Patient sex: M
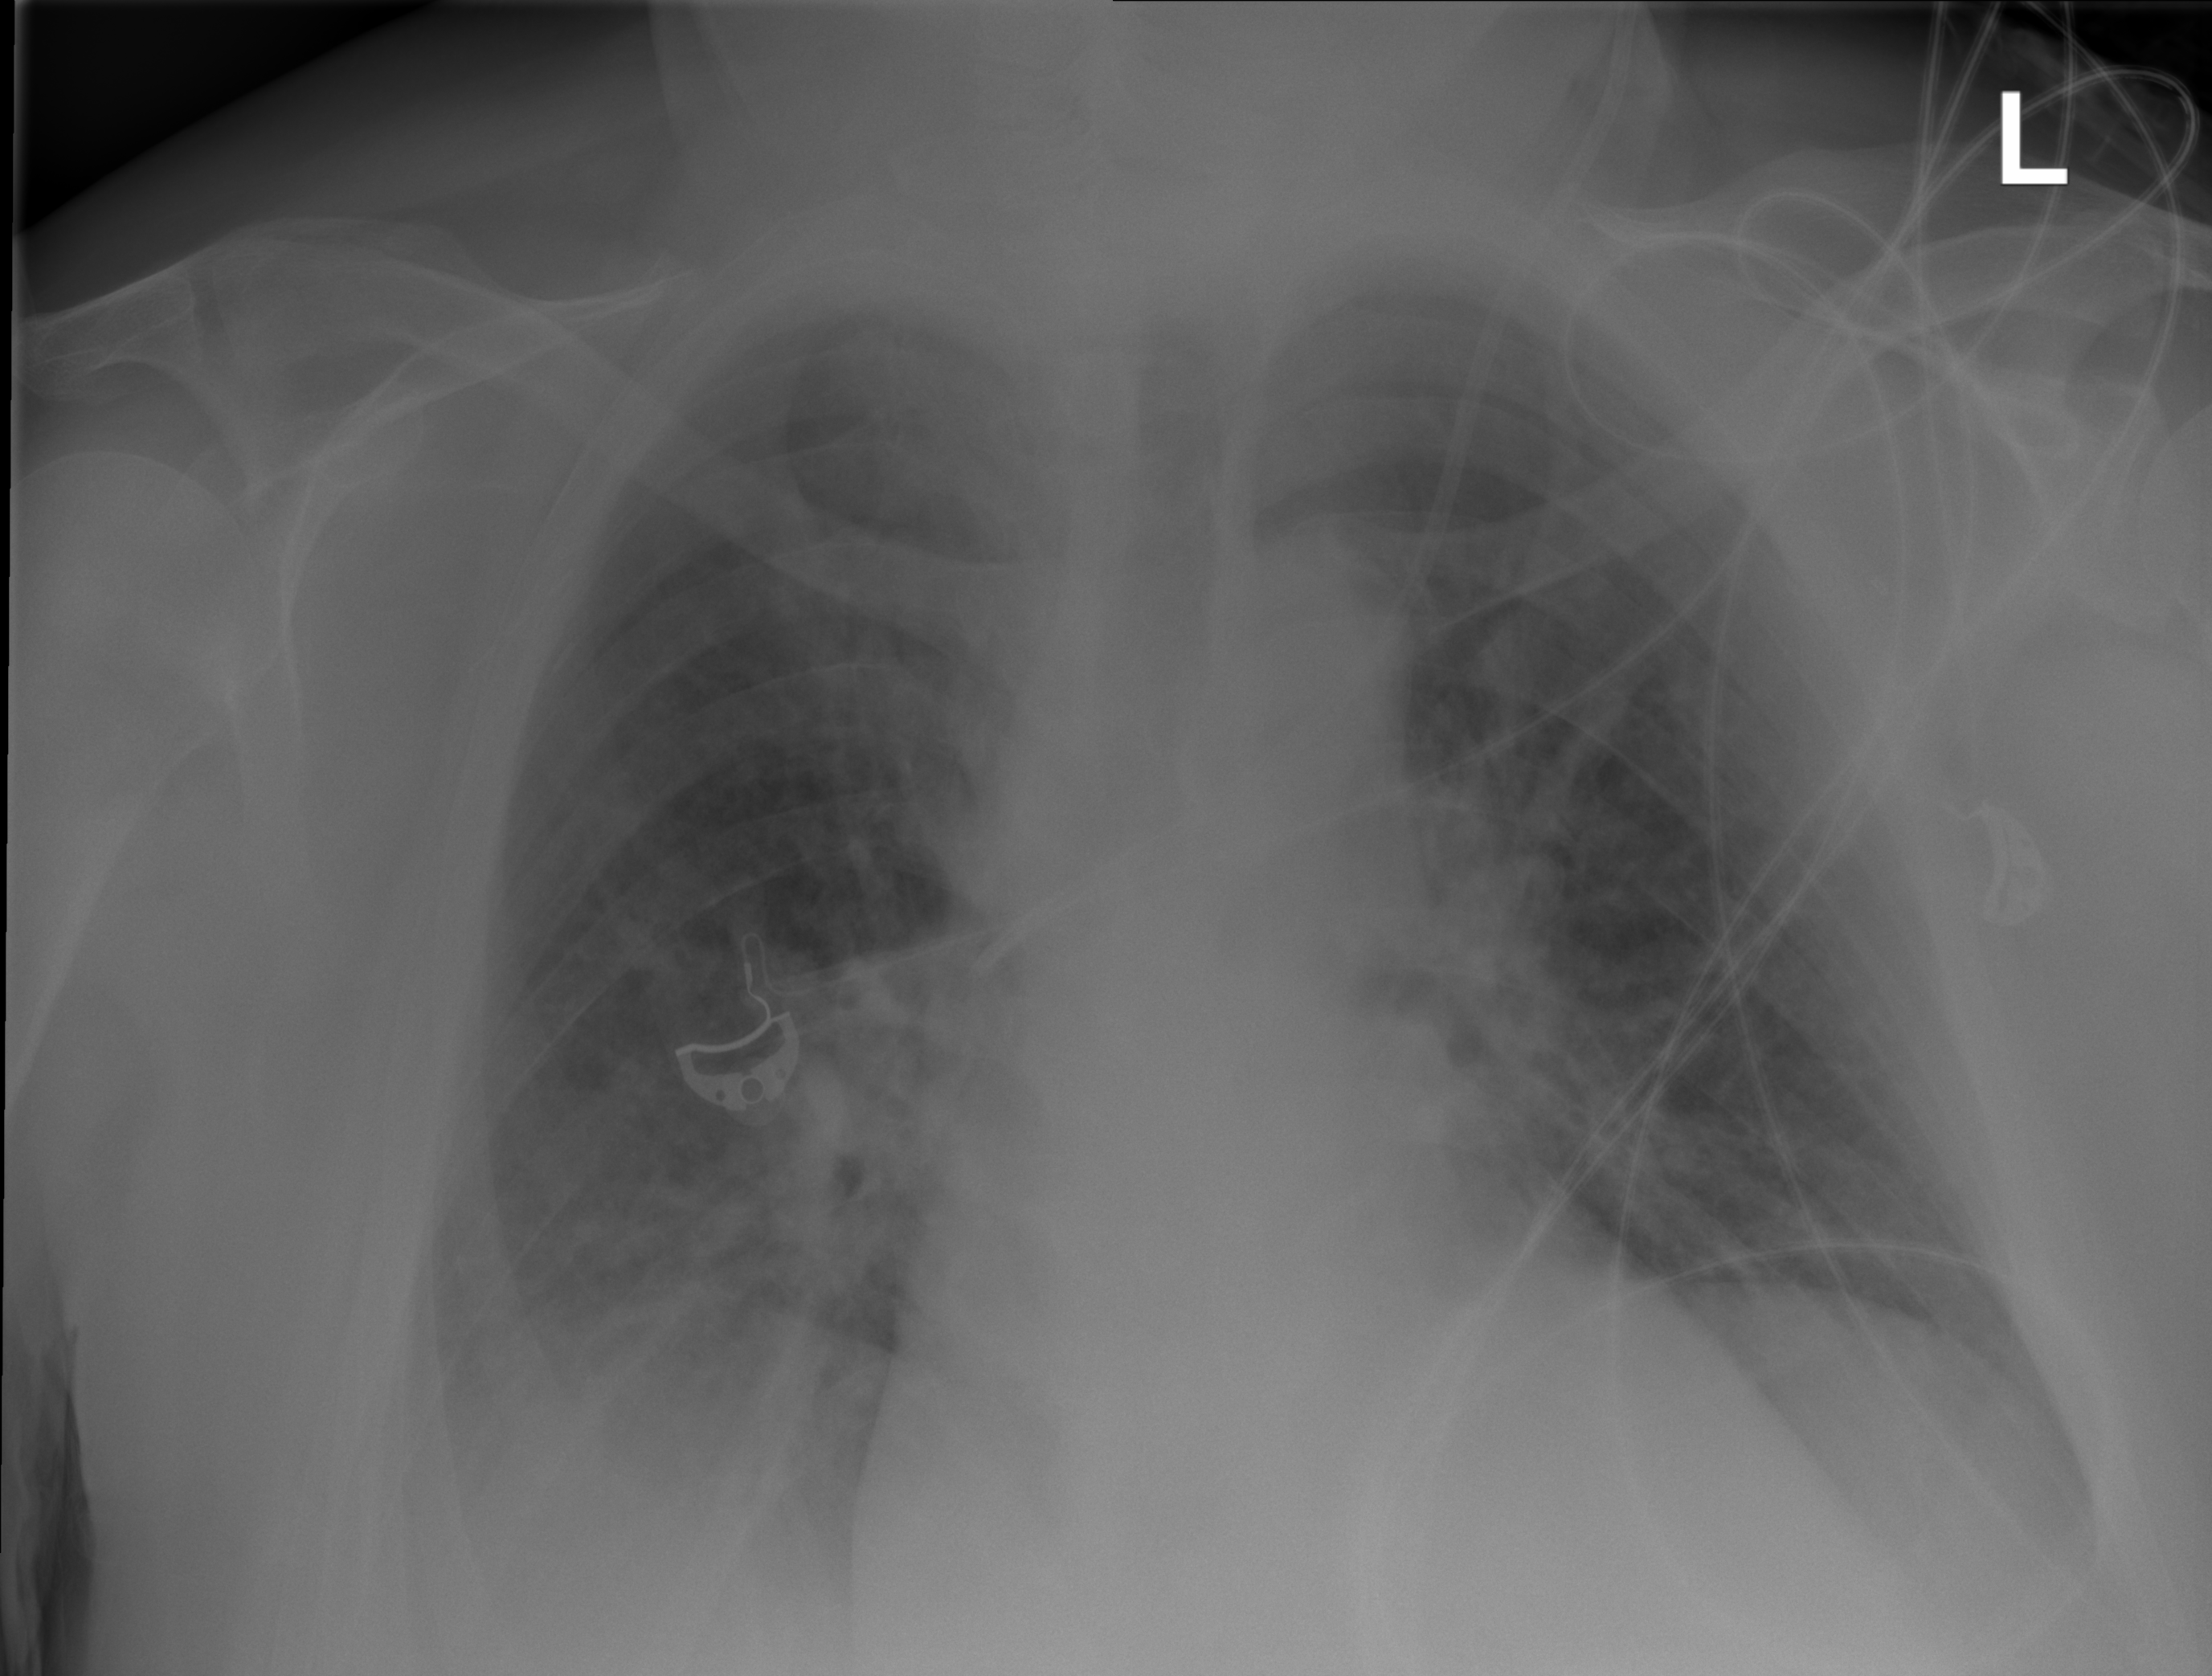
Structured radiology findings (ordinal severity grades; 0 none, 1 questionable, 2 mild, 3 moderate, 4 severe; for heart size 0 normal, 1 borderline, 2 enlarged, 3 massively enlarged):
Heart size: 1
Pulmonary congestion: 2
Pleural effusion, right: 2
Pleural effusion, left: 2
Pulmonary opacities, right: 2
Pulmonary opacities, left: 2
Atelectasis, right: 2
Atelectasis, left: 2